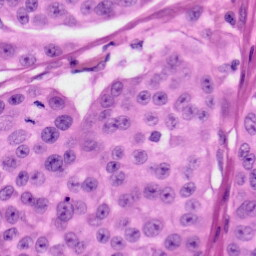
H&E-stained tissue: Skin